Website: bh-photo
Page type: payment
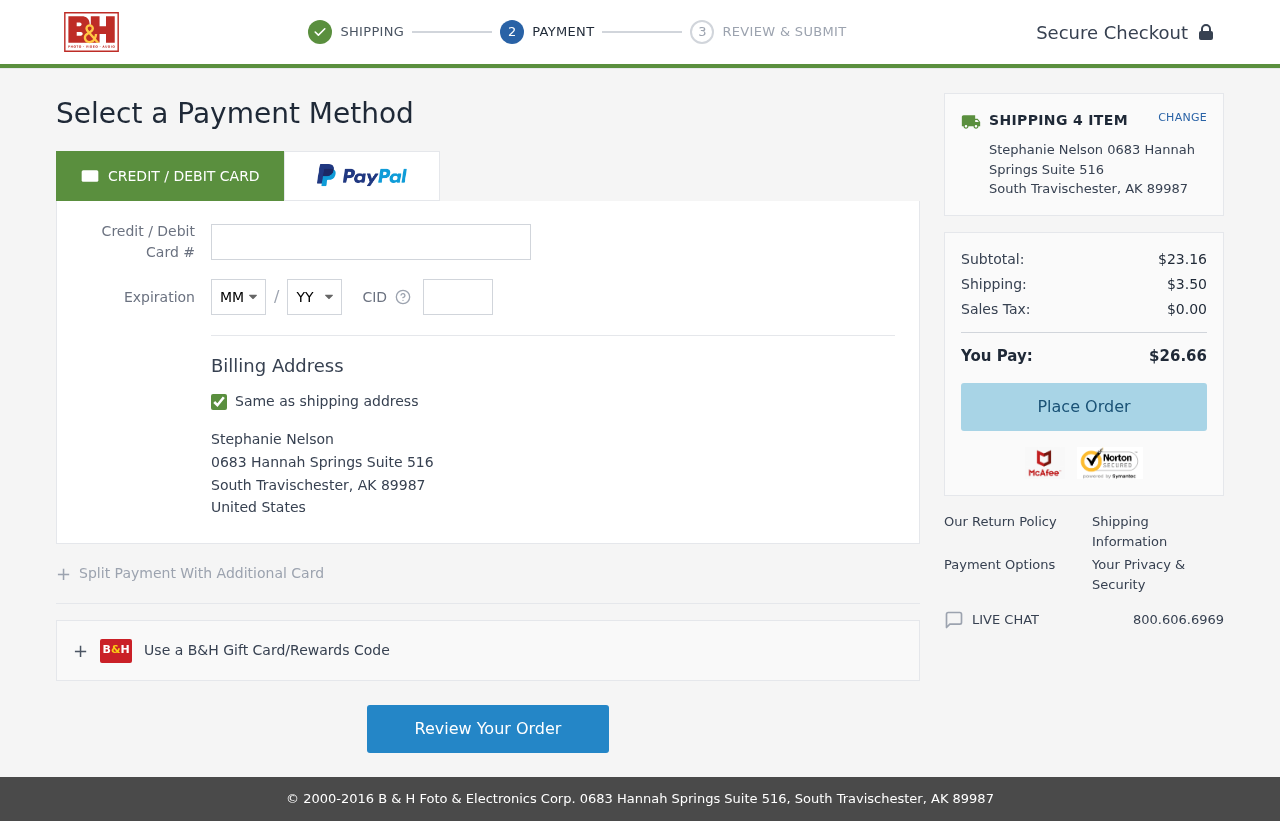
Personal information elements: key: PII_CARD_CVV
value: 054
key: PII_CARD_EXPIRY_MONTH
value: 11
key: PII_CARD_EXPIRY_YEAR
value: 27
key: PII_CARD_NUMBER
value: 6011 7242 3086 9207
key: PII_CITY
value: South Travischester
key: PII_COUNTRY
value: United States
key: PII_FULLNAME
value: Stephanie Nelson
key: PII_POSTCODE
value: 89987
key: PII_STATE_ABBR
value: AK
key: PII_STREET
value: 0683 Hannah Springs Suite 516
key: PII_FULLNAME2
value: Stephanie Nelson
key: PII_STREET2
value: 0683 Hannah Springs Suite 516
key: PII_CITY2
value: South Travischester
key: PII_STATE_ABBR2
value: AK
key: PII_POSTCODE2
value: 89987
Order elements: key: ORDER_NUM_ITEMS
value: SHIPPING 4 ITEM
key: ORDER_SUBTOTAL
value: $23.16
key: ORDER_SHIPPING_COST
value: $3.50
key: ORDER_TAX
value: $0.00
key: ORDER_TOTAL
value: $26.66